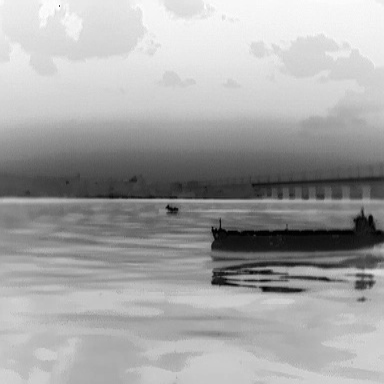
There is a warship in the infrared image.